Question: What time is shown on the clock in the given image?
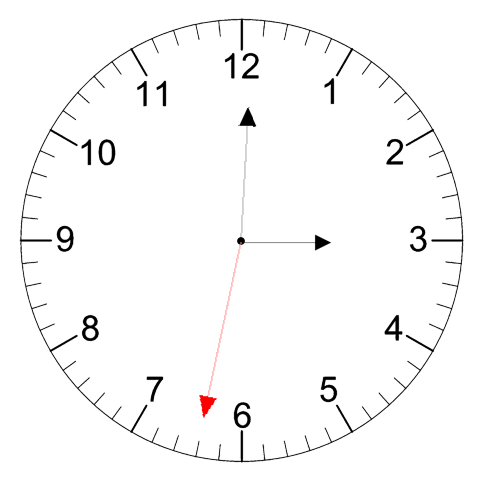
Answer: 03:00:32